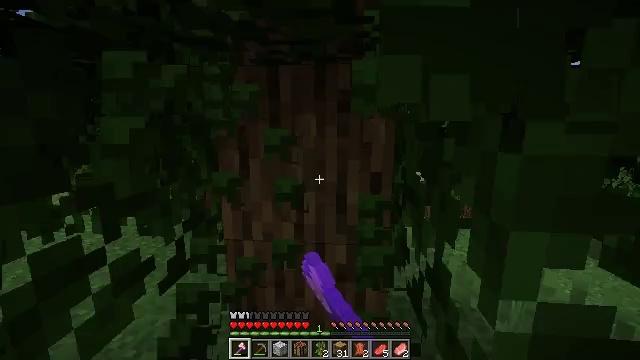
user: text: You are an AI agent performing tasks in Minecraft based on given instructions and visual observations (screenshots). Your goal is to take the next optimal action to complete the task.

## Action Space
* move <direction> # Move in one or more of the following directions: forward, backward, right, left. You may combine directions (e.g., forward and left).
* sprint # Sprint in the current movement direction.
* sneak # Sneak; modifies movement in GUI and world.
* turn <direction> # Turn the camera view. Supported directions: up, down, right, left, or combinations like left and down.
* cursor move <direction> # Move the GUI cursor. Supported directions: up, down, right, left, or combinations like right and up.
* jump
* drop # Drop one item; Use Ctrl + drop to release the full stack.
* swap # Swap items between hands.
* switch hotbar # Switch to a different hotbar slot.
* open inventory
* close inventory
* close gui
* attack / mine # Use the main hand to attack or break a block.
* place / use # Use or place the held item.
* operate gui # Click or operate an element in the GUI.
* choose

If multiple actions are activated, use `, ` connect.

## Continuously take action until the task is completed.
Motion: motion action
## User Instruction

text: Break oak leaves from the trees.
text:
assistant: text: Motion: attack / mine